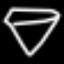
Label: diamond